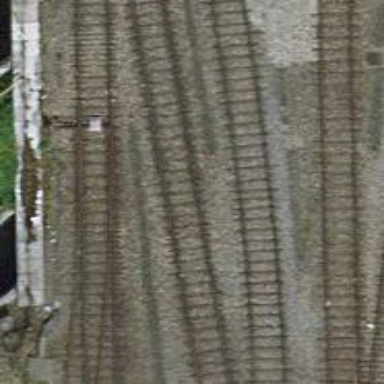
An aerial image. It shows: Single railway spur track.